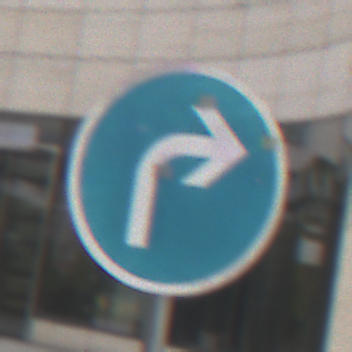
Verkehrszeichen: VorgeschriebeneFahrtrichtungRechts
Umgebung: Outdoor, Urban
Tageszeit: Midday
Wetter: Overcast
Licht: Natural
Jahreszeit: NotSpecified
Kontrast: LowContrast